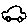
Label: car